Field crop: tomato
Growth stage: 1
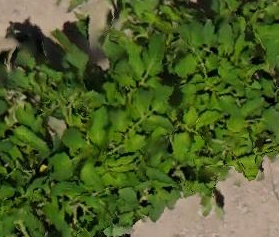
Species: tomato